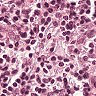
Metastatic tissue present: no